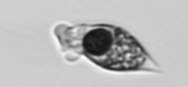
Label: Amphidinium